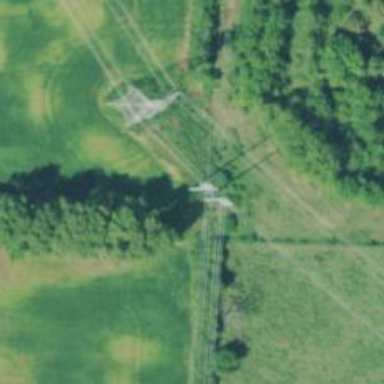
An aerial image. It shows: Power tower.